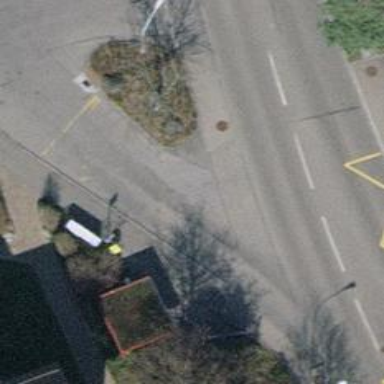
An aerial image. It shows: Bus stop equipped with public transport stop position.